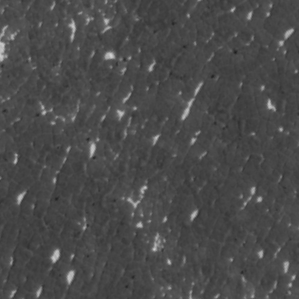
Label: frost